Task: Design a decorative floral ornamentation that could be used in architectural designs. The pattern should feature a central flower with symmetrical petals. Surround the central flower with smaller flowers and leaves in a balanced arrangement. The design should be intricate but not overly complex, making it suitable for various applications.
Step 213:
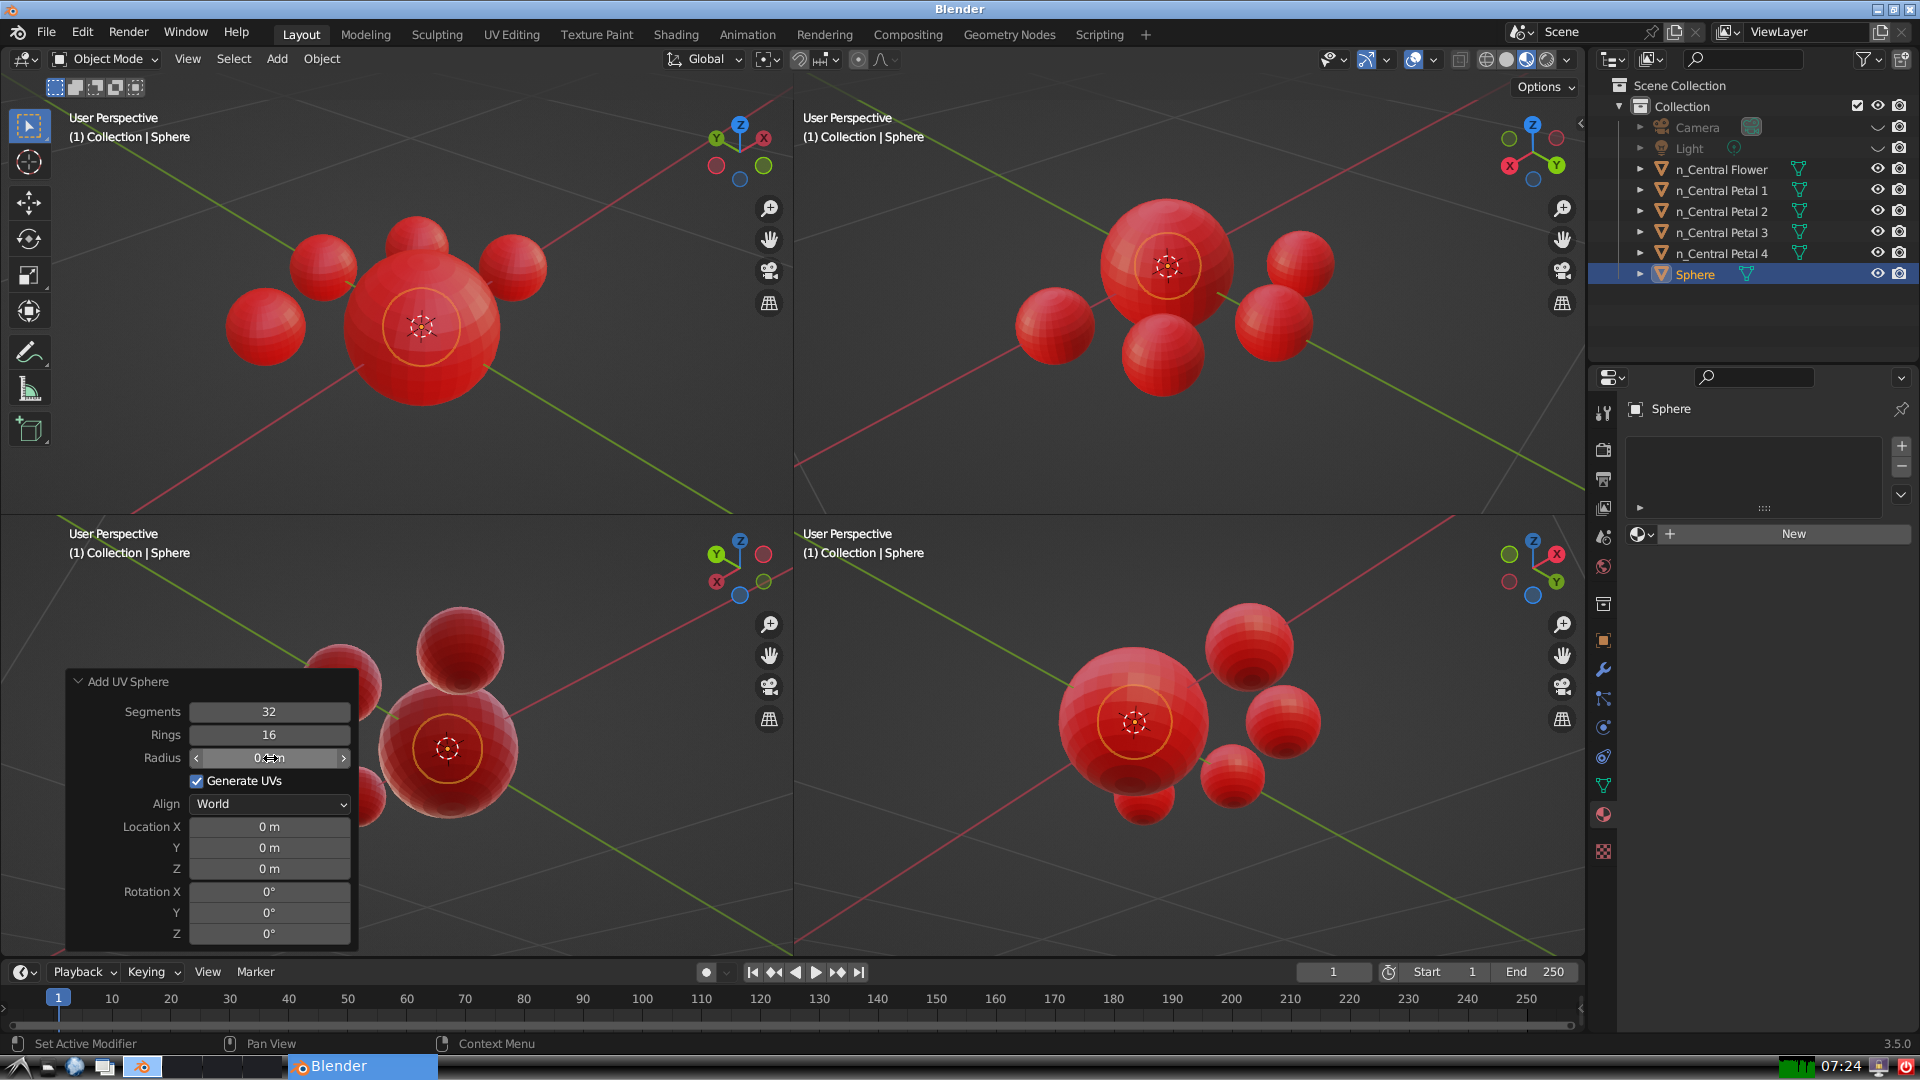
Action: click: no